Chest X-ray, AP view. Patient: 49 years old, sex M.
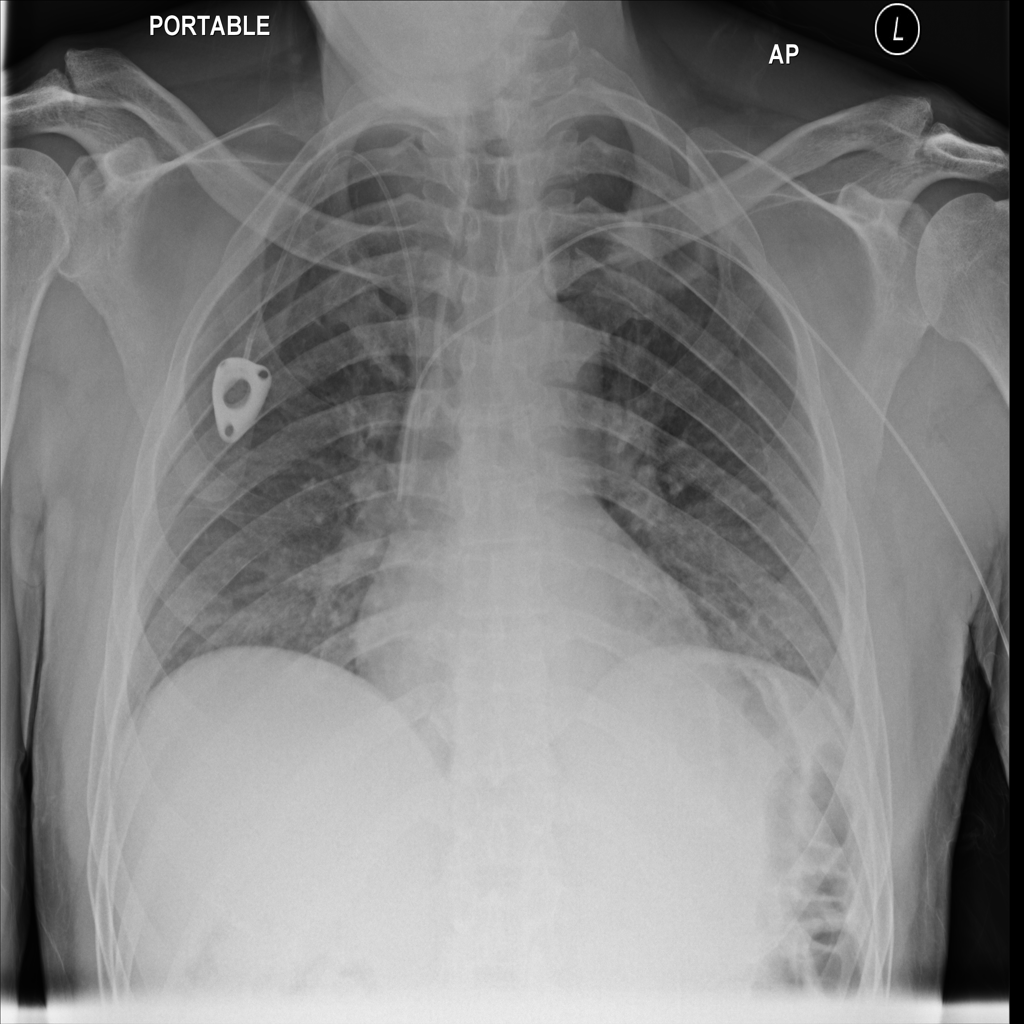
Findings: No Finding